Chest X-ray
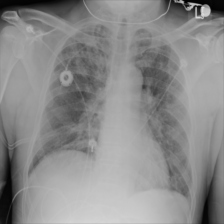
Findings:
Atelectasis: positive
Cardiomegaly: negative
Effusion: negative
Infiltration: positive
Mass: negative
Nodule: positive
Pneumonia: negative
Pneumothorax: negative
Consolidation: negative
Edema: negative
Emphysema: negative
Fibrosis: negative
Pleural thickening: negative
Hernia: negative